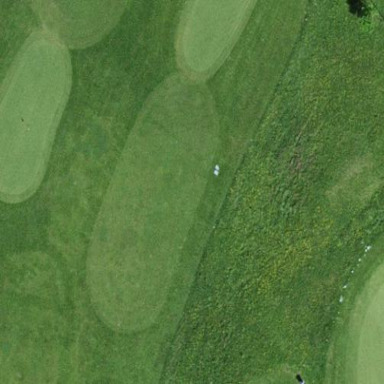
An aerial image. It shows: Grassy area designated as golf fairway.